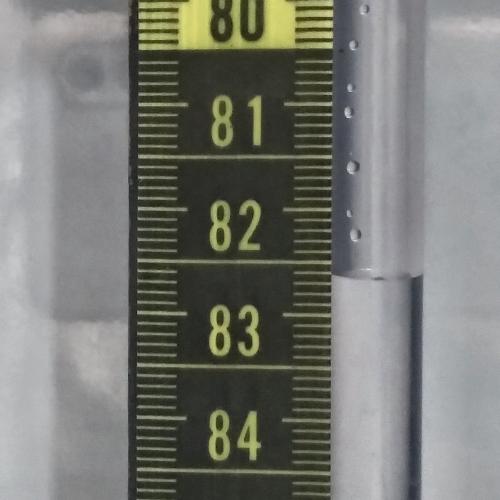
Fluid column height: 82.6 cm